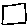
Label: square